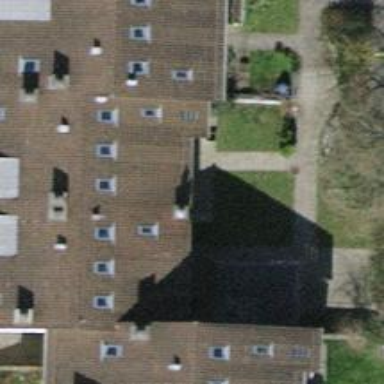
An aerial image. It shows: Semidetached house with gabled roof covered in tiles.